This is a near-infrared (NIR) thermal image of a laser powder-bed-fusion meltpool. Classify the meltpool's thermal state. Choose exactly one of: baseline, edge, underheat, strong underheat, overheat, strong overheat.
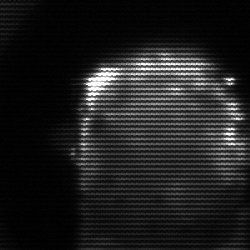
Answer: baseline